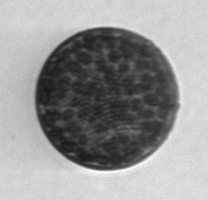
Label: Coscinodiscus